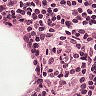
Metastatic tissue present: no